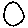
Label: circle